Chest X-ray:
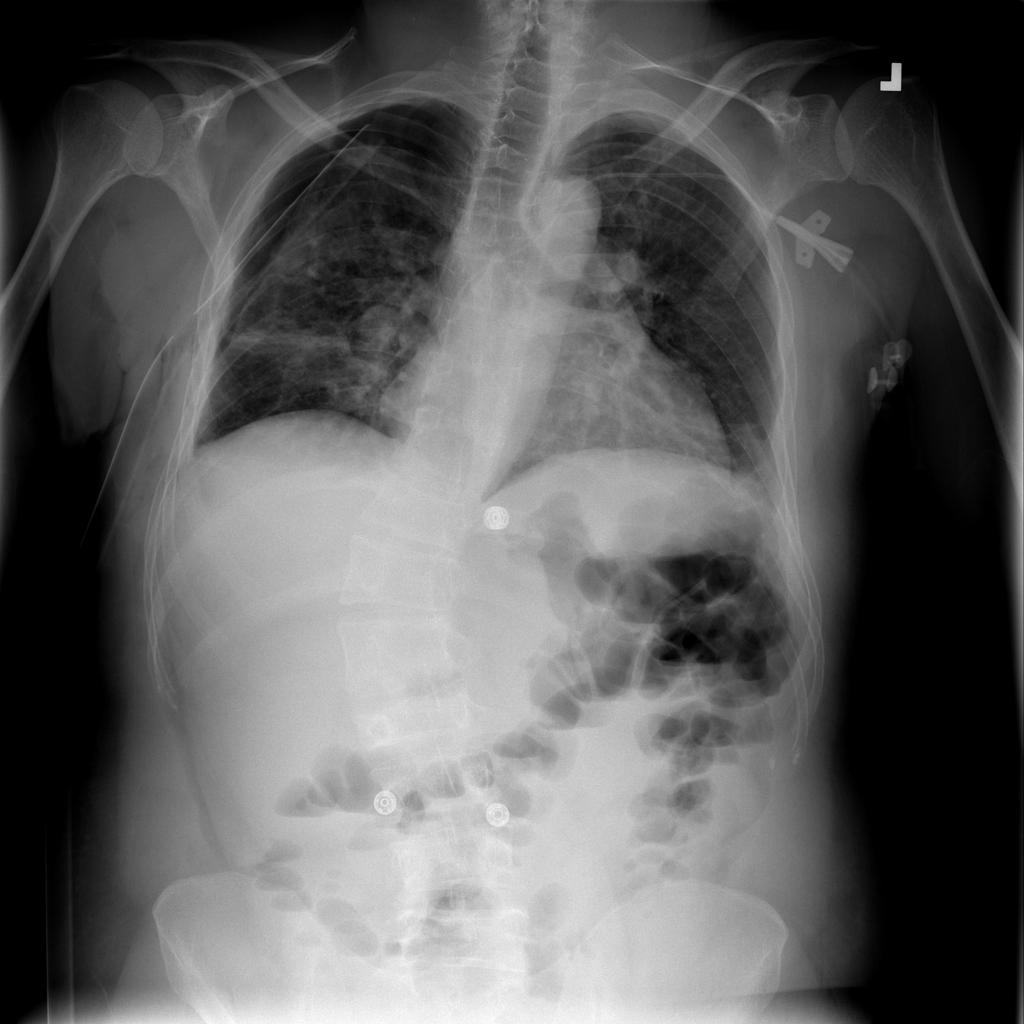
Findings: Pneumothorax, Consolidation, Fibrosis, Effusion
No abnormal finding: no